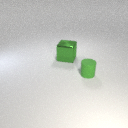
small green rubber cylinder to the right of large green metal cube